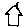
Label: house